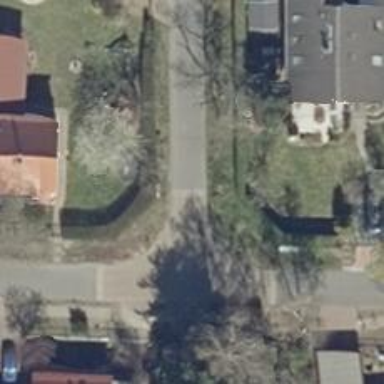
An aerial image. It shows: Table-style traffic calming feature.